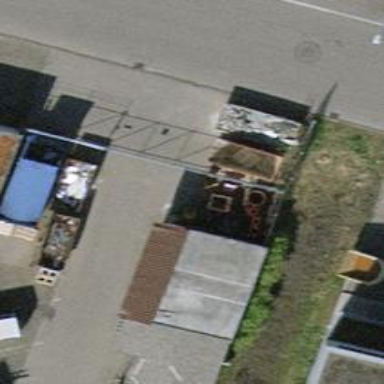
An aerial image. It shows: Gate.